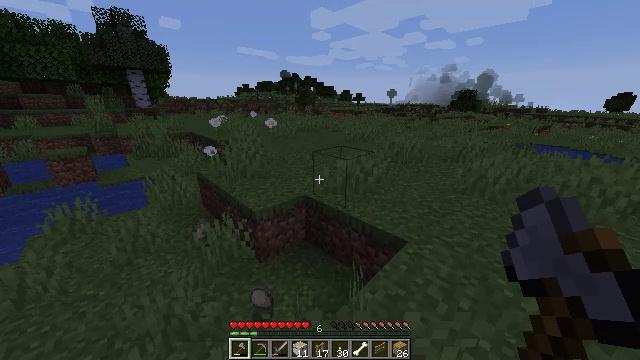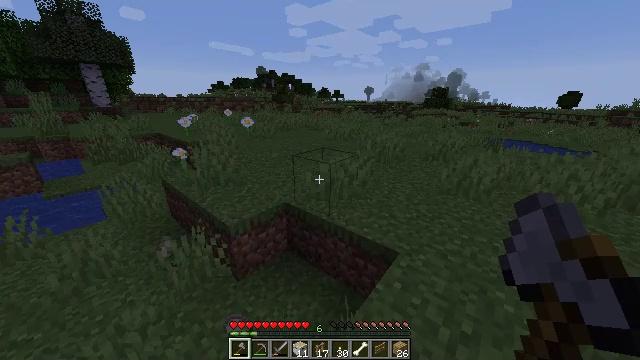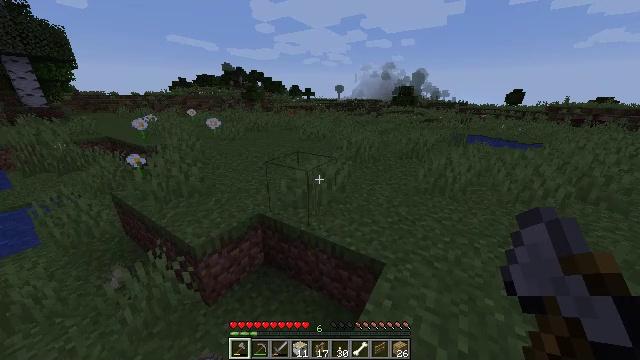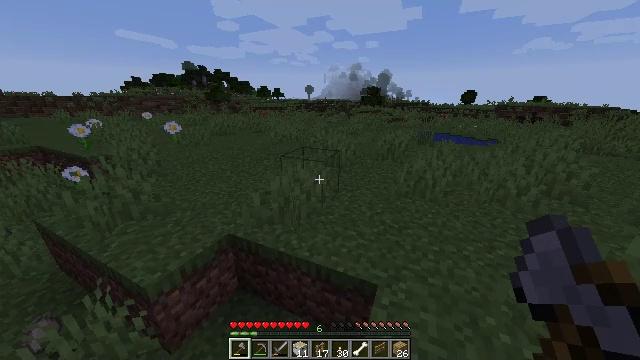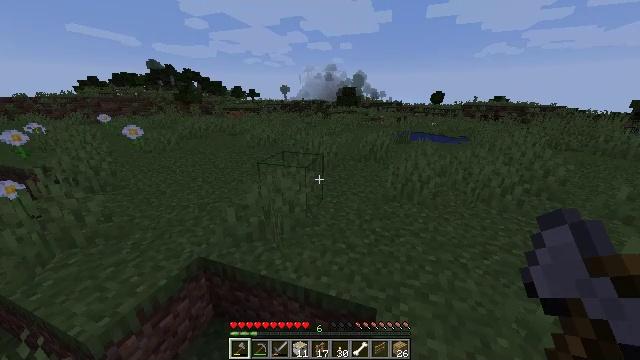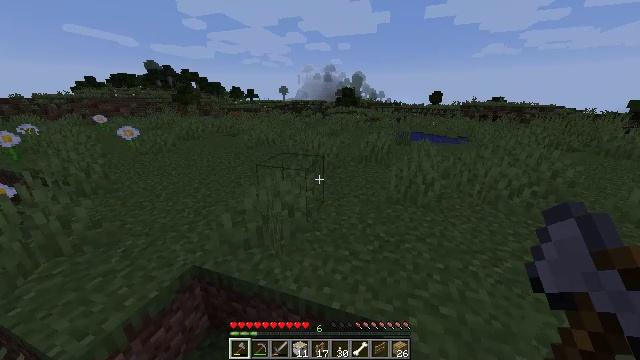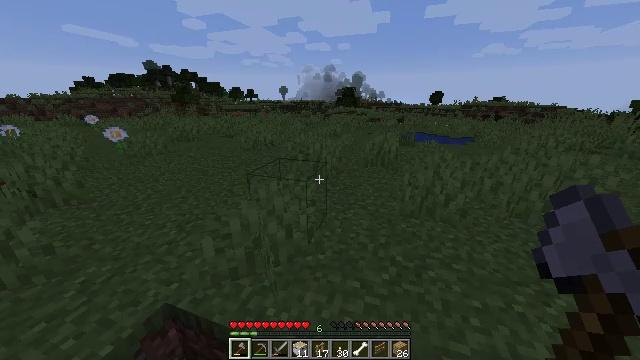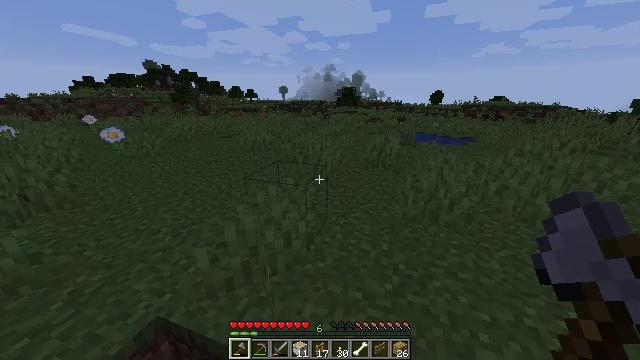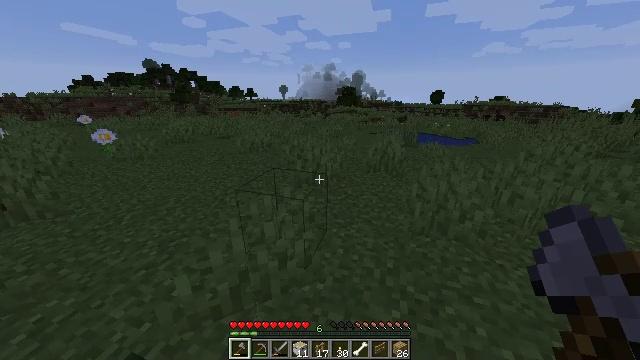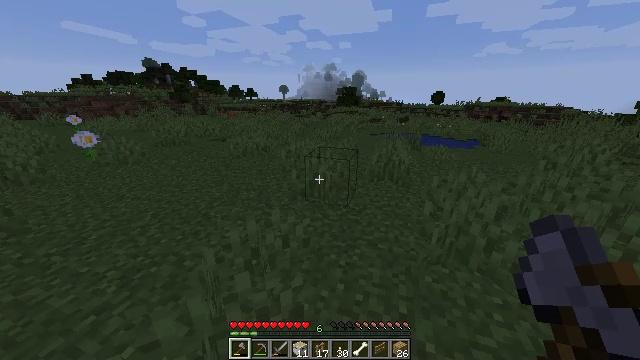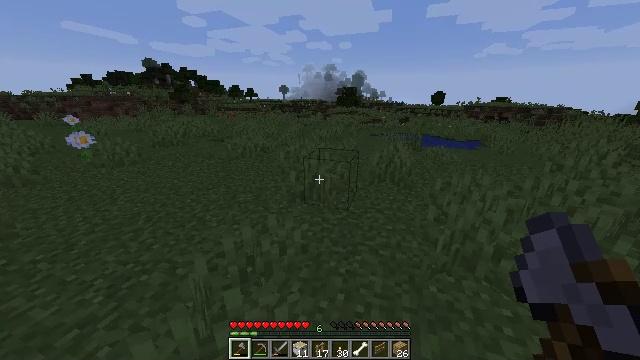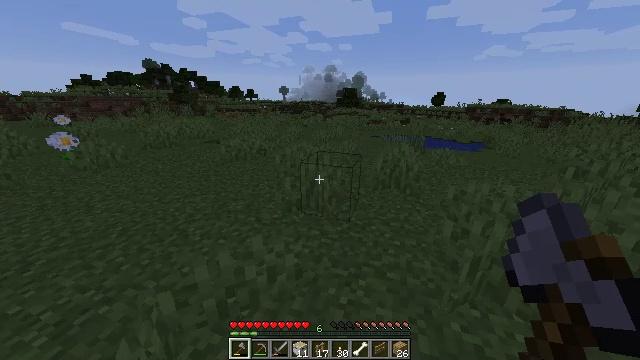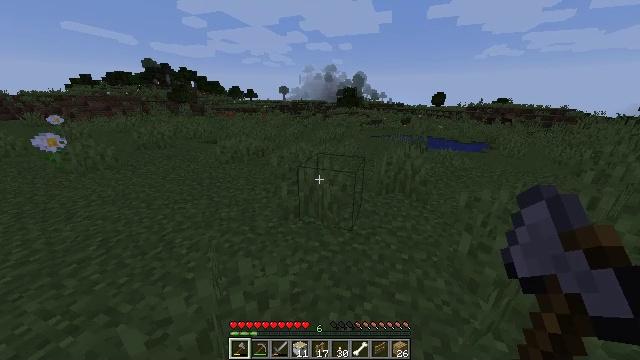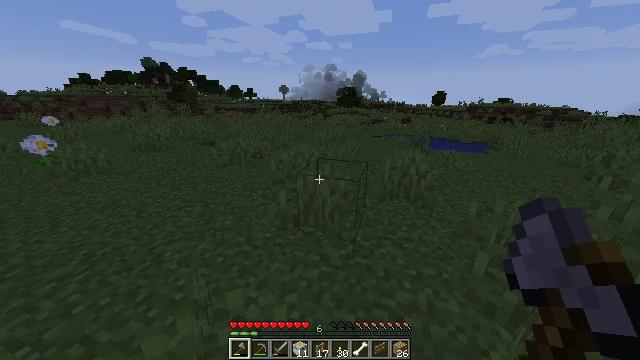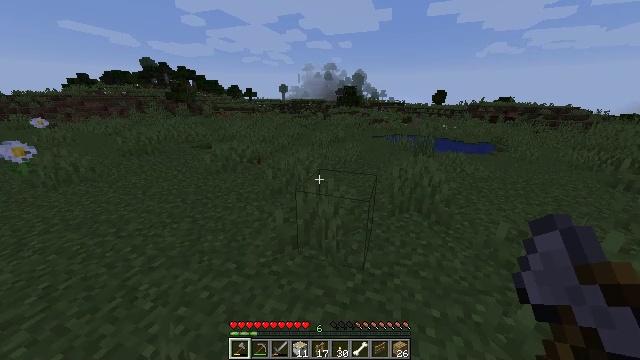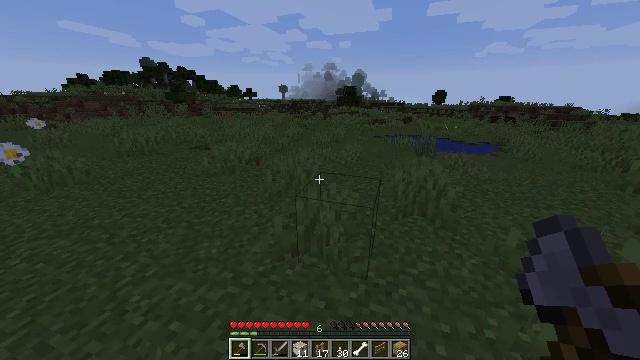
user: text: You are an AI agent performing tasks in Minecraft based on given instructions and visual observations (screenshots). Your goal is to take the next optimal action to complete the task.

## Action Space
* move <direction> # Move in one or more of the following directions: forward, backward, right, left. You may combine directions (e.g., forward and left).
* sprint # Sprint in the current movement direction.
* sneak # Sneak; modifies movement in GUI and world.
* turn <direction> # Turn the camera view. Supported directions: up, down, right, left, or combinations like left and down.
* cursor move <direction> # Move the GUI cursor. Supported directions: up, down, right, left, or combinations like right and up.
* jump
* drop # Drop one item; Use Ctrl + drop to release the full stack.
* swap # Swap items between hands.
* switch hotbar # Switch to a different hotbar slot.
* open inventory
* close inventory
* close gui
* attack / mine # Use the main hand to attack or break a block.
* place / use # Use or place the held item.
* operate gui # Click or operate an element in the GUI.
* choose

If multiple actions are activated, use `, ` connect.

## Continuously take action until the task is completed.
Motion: motion action
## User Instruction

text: Use the crafting table to create a gray bed.
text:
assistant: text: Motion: move forward, sprint, turn right
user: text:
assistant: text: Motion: move forward, sprint, turn right
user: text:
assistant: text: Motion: move forward, sprint, turn right
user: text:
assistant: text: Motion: move forward, sprint, turn right
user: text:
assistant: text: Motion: move forward, sprint
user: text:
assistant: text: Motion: move forward, sprint
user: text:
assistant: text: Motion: move forward, sprint
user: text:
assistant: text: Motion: move forward, sprint
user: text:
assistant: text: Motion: move forward, sprint
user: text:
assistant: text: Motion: move forward, sprint
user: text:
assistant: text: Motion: move forward, sprint
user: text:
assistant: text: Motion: move forward, sprint
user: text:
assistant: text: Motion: move forward, sprint
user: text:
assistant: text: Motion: move forward, sprint
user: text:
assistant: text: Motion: move forward, sprint
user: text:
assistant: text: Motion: move forward, sprint
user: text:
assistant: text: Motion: move forward, sprint
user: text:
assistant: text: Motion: move forward, sprint
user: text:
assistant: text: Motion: move forward, sprint
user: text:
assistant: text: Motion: move forward, sprint
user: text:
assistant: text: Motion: move forward, sprint
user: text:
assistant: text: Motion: move forward, sprint
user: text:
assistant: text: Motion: move forward, sprint
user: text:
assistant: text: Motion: move forward, sprint
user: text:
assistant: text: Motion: move forward, sprint
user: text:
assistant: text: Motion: move forward, sprint
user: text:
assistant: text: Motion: move forward, sprint
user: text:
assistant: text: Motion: move forward, sprint
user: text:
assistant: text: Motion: move forward, sprint
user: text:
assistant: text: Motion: move forward, sprint